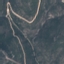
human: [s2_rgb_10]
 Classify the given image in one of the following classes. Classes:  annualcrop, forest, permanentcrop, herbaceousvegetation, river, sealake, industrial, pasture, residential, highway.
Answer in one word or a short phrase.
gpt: HerbaceousVegetation